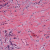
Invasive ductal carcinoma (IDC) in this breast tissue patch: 0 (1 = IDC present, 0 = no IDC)